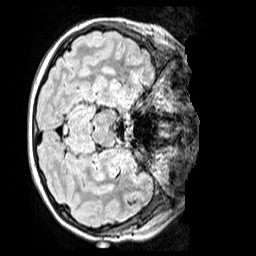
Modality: FLAIR
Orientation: axial
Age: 10
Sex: female
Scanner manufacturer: siemens
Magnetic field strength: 3 T
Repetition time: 5 s
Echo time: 0.388 s